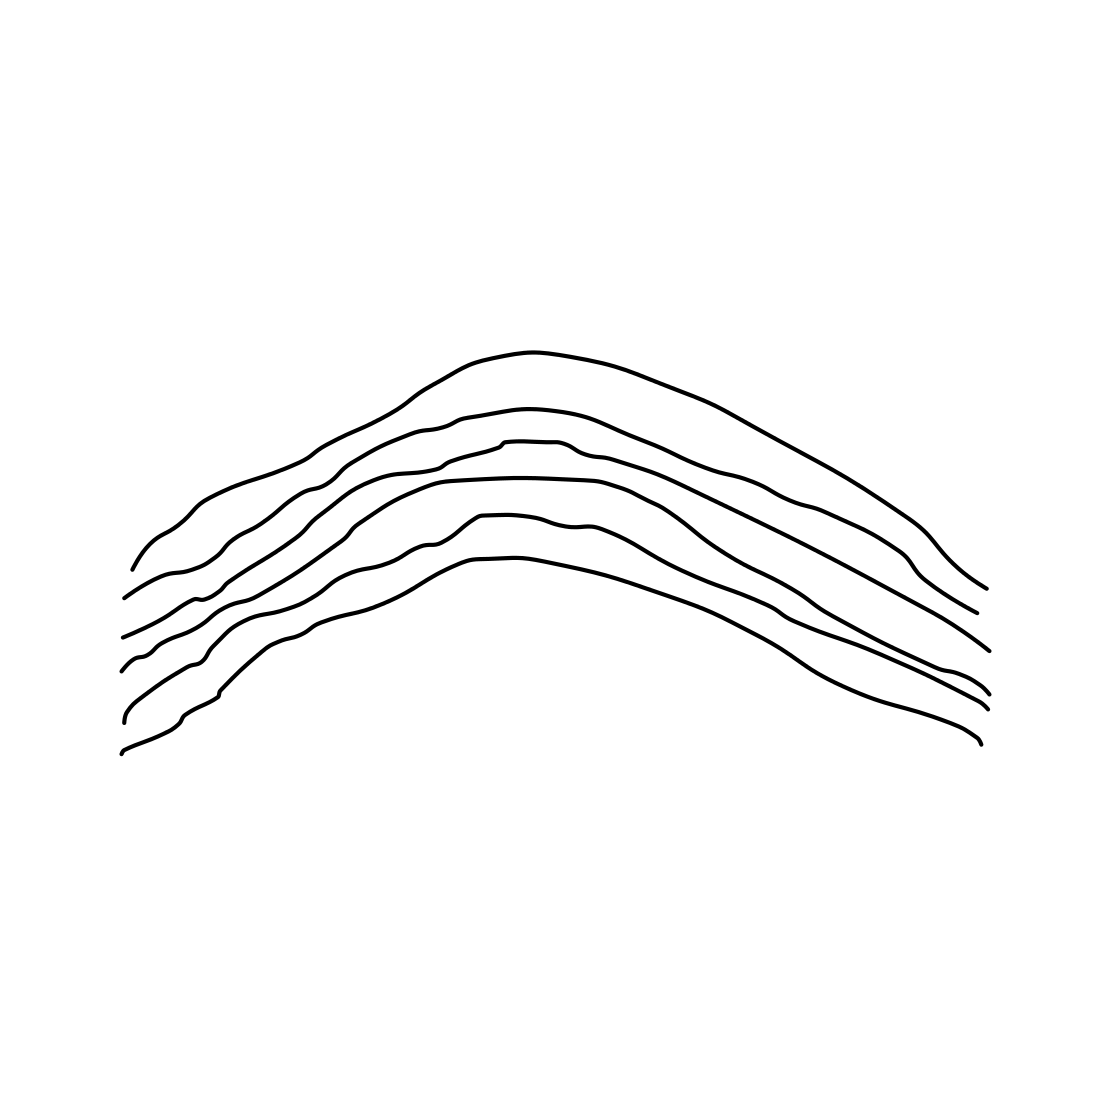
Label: rainbow